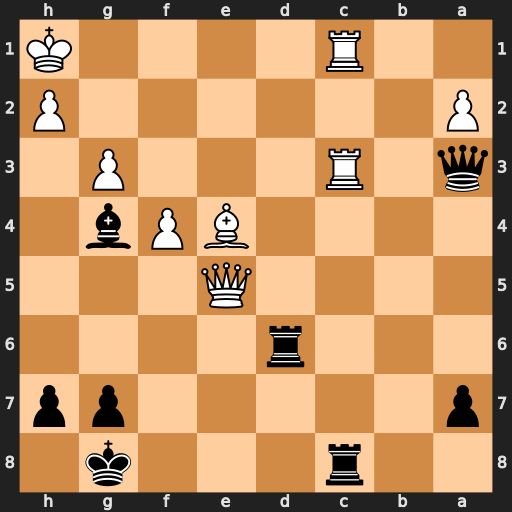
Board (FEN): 2r3k1/p5pp/3r4/4Q3/4BPb1/q1R3P1/P6P/2R4K
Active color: b
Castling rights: -
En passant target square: -
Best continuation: Qxc1+ Rxc1 Rxc1+ Kg2 Rd2#